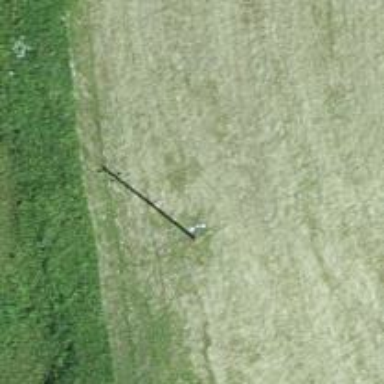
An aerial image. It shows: Power pole.